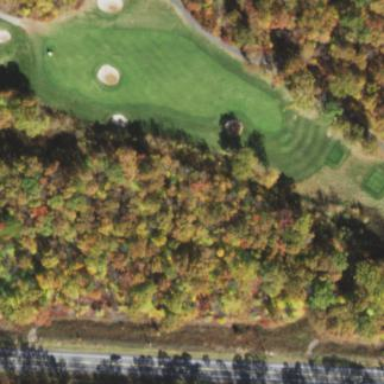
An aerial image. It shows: Rough area on grassy golf course.